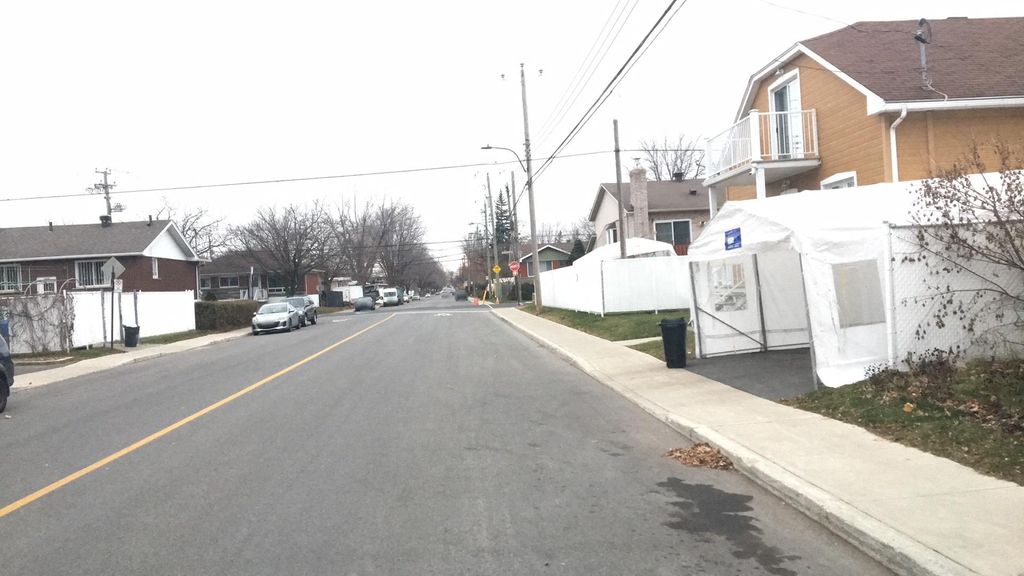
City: montreal